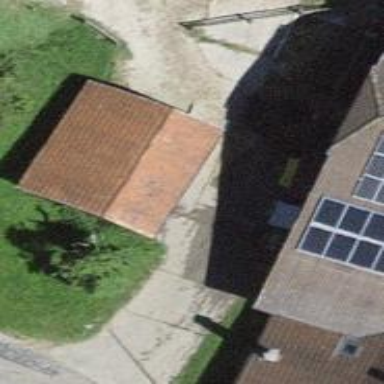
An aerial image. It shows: Rural barn.